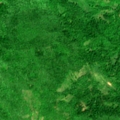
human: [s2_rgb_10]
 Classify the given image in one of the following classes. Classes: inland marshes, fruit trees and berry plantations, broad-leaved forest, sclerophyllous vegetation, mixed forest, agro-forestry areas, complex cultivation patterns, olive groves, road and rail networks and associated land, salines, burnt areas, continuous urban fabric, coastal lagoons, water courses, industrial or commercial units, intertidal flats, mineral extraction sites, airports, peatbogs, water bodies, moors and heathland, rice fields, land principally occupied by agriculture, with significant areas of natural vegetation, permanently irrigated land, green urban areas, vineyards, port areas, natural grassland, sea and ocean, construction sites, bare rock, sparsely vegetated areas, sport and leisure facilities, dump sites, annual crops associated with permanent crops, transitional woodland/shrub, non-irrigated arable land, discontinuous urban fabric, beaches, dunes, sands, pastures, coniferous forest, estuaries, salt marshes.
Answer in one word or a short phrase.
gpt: broad-leaved forest, transitional woodland/shrub